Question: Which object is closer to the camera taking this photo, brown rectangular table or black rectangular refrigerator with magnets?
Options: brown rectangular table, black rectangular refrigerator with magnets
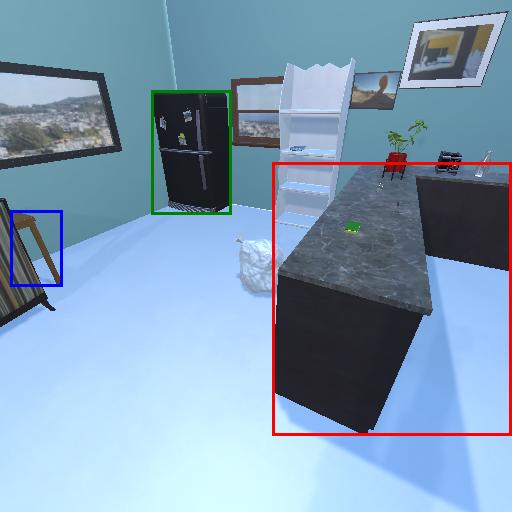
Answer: brown rectangular table